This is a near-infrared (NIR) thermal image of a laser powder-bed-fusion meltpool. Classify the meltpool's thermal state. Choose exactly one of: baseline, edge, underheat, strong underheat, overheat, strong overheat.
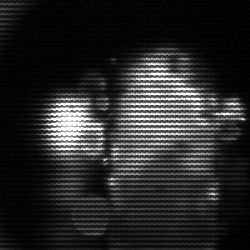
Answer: strong underheat